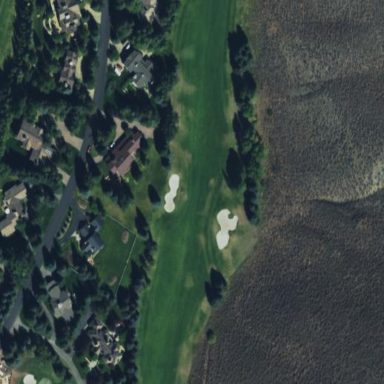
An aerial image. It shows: Golf fairway surrounded by grass.